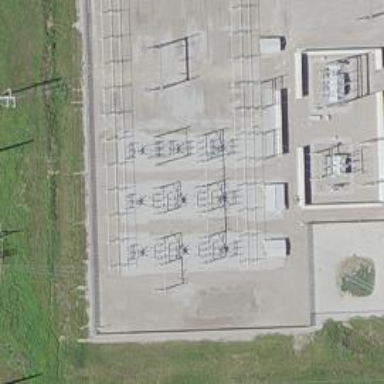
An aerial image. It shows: Switch for power supply.